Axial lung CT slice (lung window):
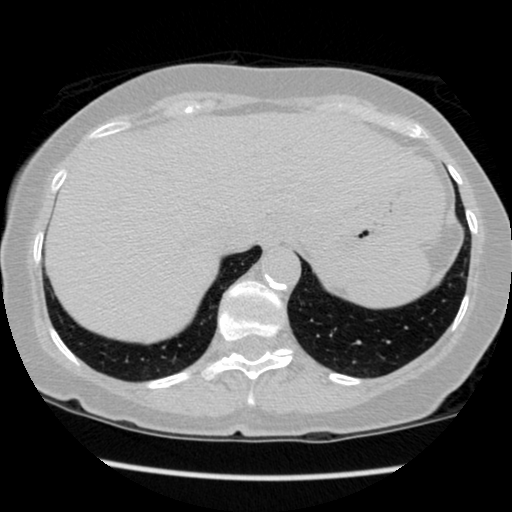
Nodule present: no